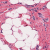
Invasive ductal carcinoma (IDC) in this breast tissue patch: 1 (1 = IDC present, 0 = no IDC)